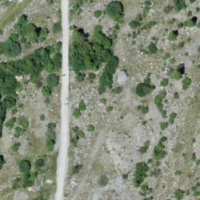
EUNIS habitat code: 47
Species observed at this site:
Empetrum nigrum
Achillea erba-rotta
Adenostyles alliariae
Sempervivum montanum